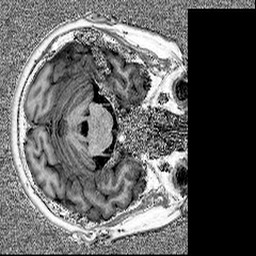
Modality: MP2RAGE
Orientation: axial
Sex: female